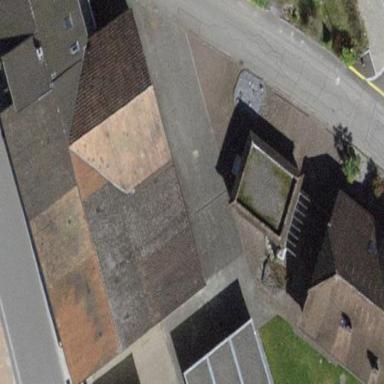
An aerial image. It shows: Building with tile roof.